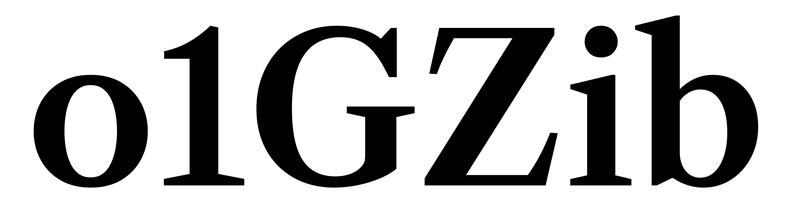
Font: LibreCaslonText_SemiBold